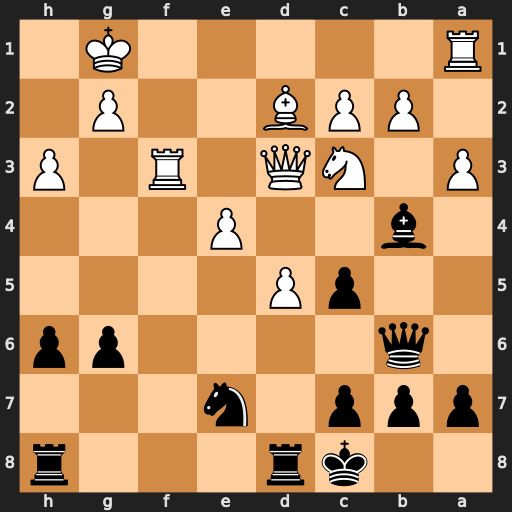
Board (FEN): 2kr3r/ppp1n3/1q4pp/2pP4/1b2P3/P1NQ1R1P/1PPB2P1/R5K1
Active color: b
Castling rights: -
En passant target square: -
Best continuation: c4+ Be3 cxd3 Bxb6 Bxc3